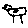
Label: bird